如图，在四棱锥 $P-ABCD$ 中，$PA \perp$ 平面 $ABCD$，$PA = AC = 2$，$BC = 1$，$AB = \sqrt{3}$。
\begin{enumerate}
\item 若 $AD // \text{平面 } PBC$，证明：$AD \perp PB$；
\item 在我国古代数学典籍《九章算术》中，记载了一种特殊的三棱锥——鳖臑，其四个面均为直角三角形，找出本题图中的一个鳖臑，并计算它的体积和表面积。
\end{enumerate}

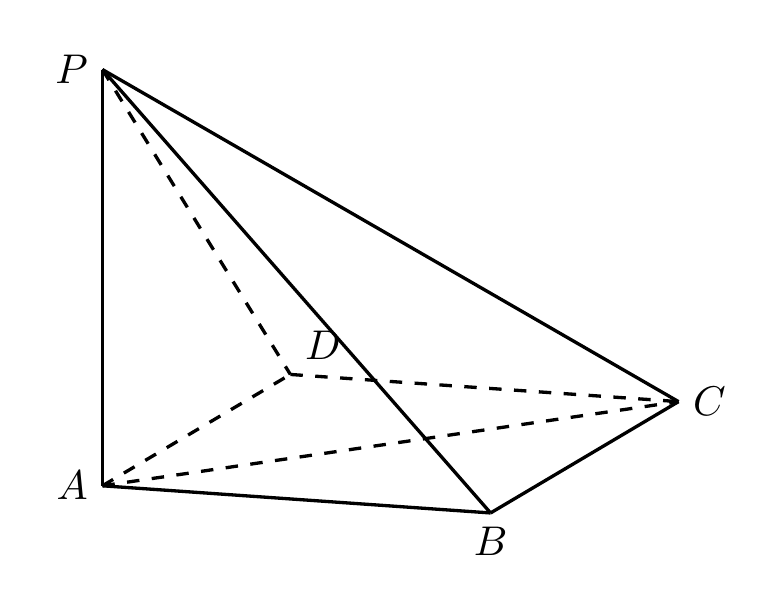
【解答】
\textbf{【分析】}
\begin{enumerate}
\item 根据已知有 $AB \perp BC$，线面垂直的性质得 $PA \perp BC$，再应用线面垂直的判定、线面平行的性质得 $AD \perp$ 面 $PAB$，再由线面垂直性质证结论；
\item 根据已知得到 $PA \perp AB$，$PA \perp AC$，$AB \perp BC$，$BC \perp PB$，结合题设定义及棱锥体积公式求得。
\end{enumerate}
\textbf{【解答】}
解：
\begin{enumerate}
\item \textbf{证明：}由题设 $BC^2 + AB^2 = AC^2$，则 $AB \perp BC$，
由 $PA \perp$ 平面 $ABCD$，$BC \subset$ 平面 $ABCD$，则 $PA \perp BC$，而 $PA \cap AB = A$，都在平面 $PAB$ 内，
则 $BC \perp$ 平面 $PAB$，
由 $AD // \text{平面 } PBC$，$AD \subset$ 平面 $ABCD$，平面 $ABCD \cap \text{平面 } PBC = BC$，
所以 $AD // BC$，
则 $AD \perp$ 平面 $PAB$，$PB \subset$ 平面 $PAB$，
故 $AD \perp PB$。
\item 由 $PA \perp$ 平面 $ABCD$，$AB$，$AC \subset$ 平面 $ABCD$，
则 $PA \perp AB$，$PA \perp AC$，
由（1）知 $AB \perp BC$，且 $BC \perp$ 平面 $PAB$，$PB \subset$ 平面 $PAB$，则 $BC \perp PB$，
所以 $\triangle PAB$，$\triangle PAC$，$\triangle ABC$，$\triangle PBC$ 都是直角三角形，且 $PB = \sqrt{7}$，
\end{enumerate}
根据题设定义，$P-ABC$ 为一个鳖臑，
体积 $V = \frac{1}{3} PA \cdot \frac{1}{2} AB \cdot BC = \frac{1}{3} \times 2 \times \frac{1}{2} \times \sqrt{3} \times 1 = \frac{\sqrt{3}}{3}$，
表面积 $S = S_{\triangle PAB} + S_{\triangle PAC} + S_{\triangle ABC} + S_{\triangle PBC} = \sqrt{3} + 2 + \frac{\sqrt{3}}{2} + \frac{\sqrt{7}}{2} = \frac{4 + 3\sqrt{3} + \sqrt{7}}{2}$。